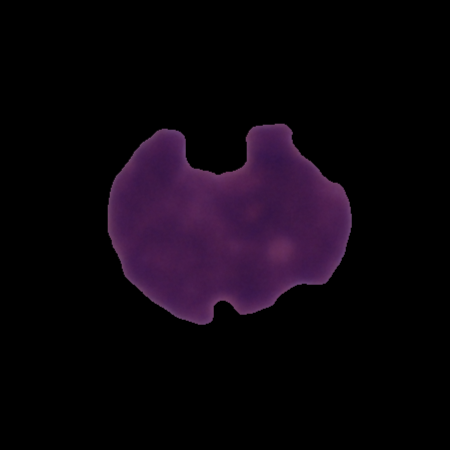
Label: cancer